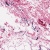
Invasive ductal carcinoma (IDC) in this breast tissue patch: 0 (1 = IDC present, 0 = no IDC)